Question: Not sure if I can word this properly but I need to create and array with some array of other information. Right now it spits out like this:

And my code goes like this:
'''
$calNames = array(
'affordability',
'balloon-payment',
'budget',
'early-payoff',
'fuel-savings',
'lease-vs-finance',
'monthly-payment' => array( 'name' => 'test3' ),
'refinance',
'single-pay-lease',
);
print_r( $calNames );
'''
I want it to create the array like this:
'''
Array
(
[0] => affordability
[1] => monthly-payment
[2] => budget
[3] => early-payoff
[4] => fuel-savings
[5] => lease-vs-finance
[6] => monthly-payment => Array
(
[name] => test3
)
[7] => refinance
[8] => single-pay-lease
)
'''
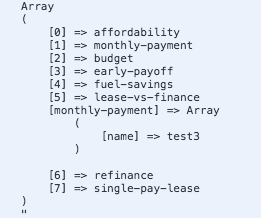
Answer: Strange way to do it, but this matches your result as close as possible:
'''
$calNames = array(
'affordability',
'balloon-payment',
'budget',
'early-payoff',
'fuel-savings',
'lease-vs-finance',
array('monthly-payment' => array( 'name' => 'test3' )),
'refinance',
'single-pay-lease',
);
'''
---
'''
Array
(
[0] => affordability
[1] => balloon-payment
[2] => budget
[3] => early-payoff
[4] => fuel-savings
[5] => lease-vs-finance
[6] => Array
(
[monthly-payment] => Array
(
[name] => test3
)
)
[7] => refinance
[8] => single-pay-lease
)
'''